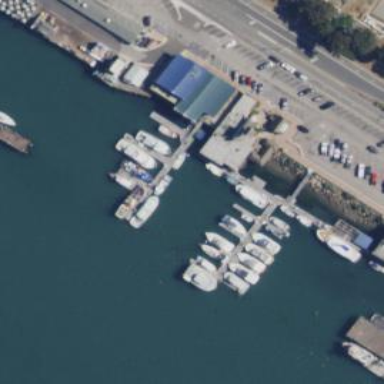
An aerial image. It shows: Man-made pier.